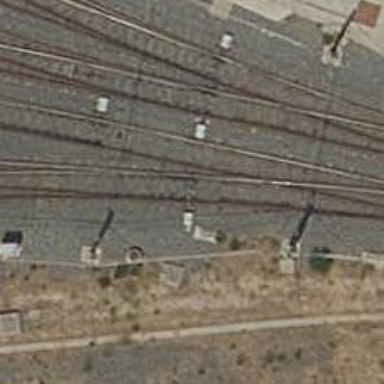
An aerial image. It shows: Railway switch.